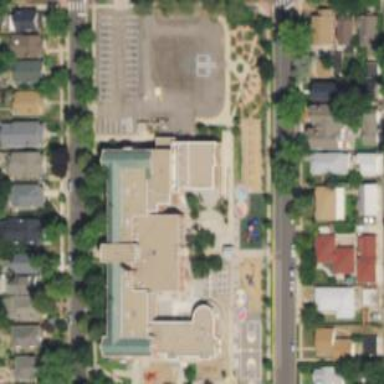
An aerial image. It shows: School building.